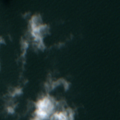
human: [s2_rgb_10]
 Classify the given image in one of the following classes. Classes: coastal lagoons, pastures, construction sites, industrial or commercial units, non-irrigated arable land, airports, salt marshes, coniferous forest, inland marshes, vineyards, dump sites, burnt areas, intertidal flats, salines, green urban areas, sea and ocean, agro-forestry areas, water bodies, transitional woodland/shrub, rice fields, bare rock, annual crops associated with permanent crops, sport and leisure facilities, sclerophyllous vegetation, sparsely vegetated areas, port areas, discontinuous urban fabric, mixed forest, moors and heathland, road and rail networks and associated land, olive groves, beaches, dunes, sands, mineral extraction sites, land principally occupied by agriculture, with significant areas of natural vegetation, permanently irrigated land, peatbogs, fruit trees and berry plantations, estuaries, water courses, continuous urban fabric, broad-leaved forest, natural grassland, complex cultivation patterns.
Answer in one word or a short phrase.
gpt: sea and ocean